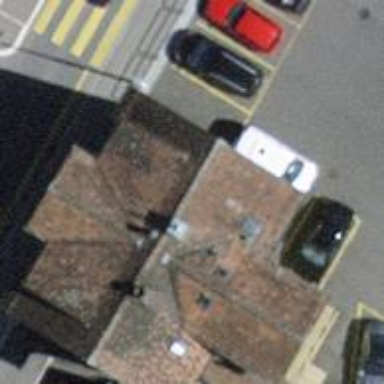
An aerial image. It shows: Restaurant.